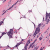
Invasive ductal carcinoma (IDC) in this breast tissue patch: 1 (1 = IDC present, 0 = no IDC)